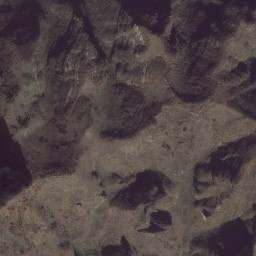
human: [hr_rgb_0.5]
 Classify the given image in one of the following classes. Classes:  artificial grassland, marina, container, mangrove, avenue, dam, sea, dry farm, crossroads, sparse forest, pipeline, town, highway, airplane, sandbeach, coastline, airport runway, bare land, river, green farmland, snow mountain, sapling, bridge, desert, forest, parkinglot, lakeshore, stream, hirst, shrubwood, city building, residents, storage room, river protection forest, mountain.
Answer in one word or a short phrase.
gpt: mountain